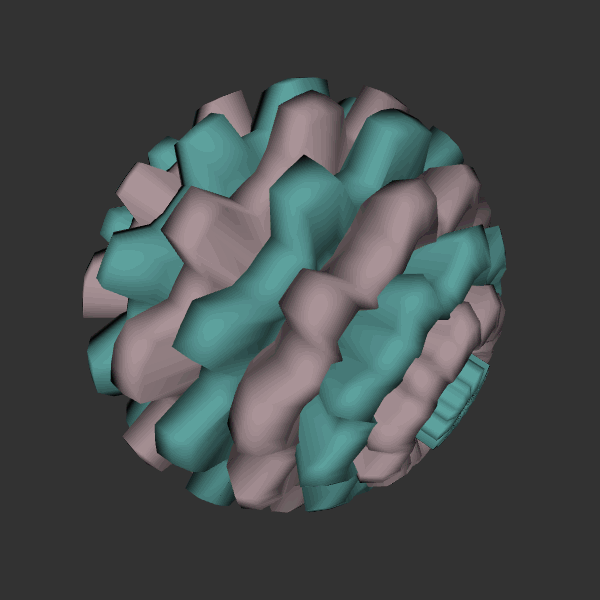
Background: dark